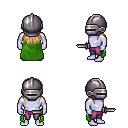
a pixel art fantasy rpg character, male body template, dark elf, purple skin, green cape, magenta pants, light blonde unkempt hairstyle, metal helm, dagger, four views (front, back, left, right), 2x2 character sprite sheet, small pixel art, hard edges, no anti-aliasing